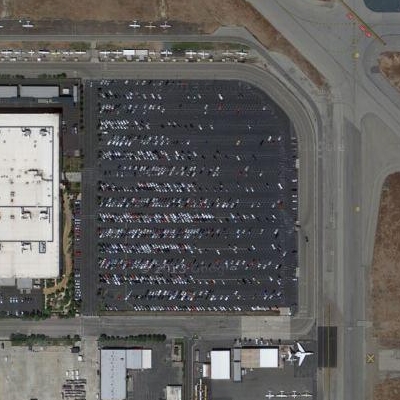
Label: Parking